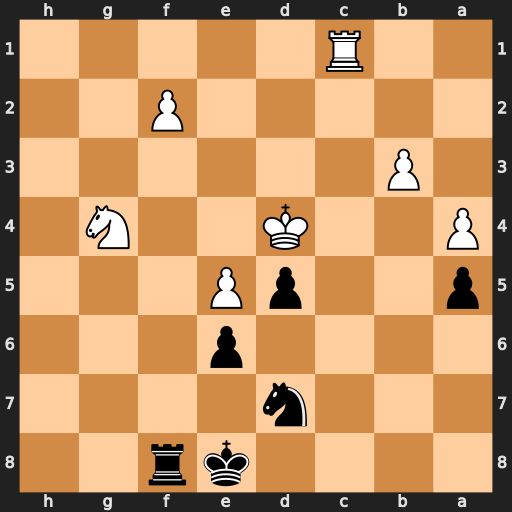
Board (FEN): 4kr2/3n4/4p3/p2pP3/P2K2N1/1P6/5P2/2R5
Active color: b
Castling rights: -
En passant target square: -
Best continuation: Rf4+ Ke3 Rxg4